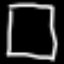
Label: square